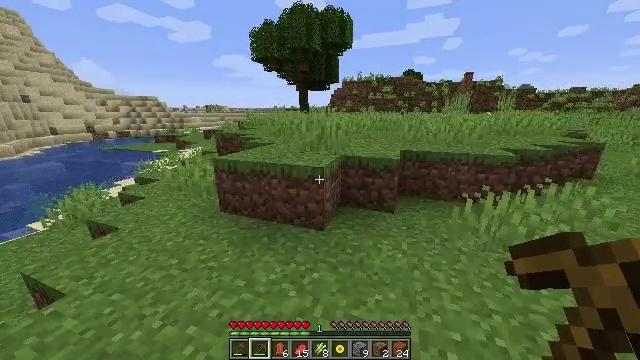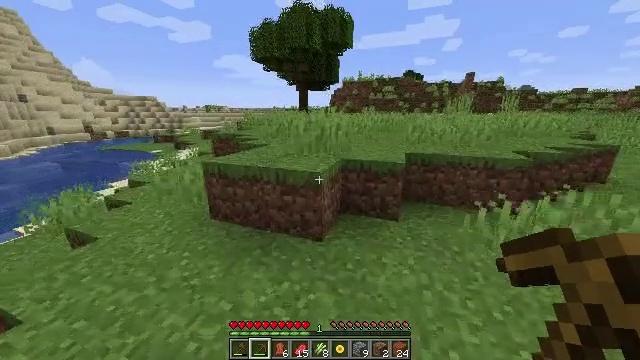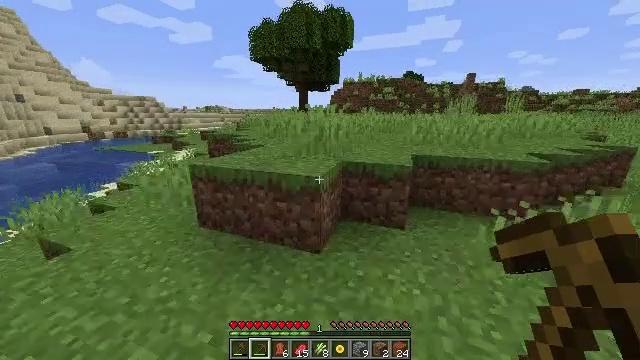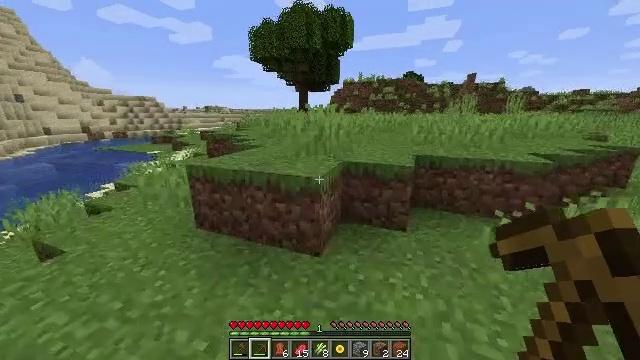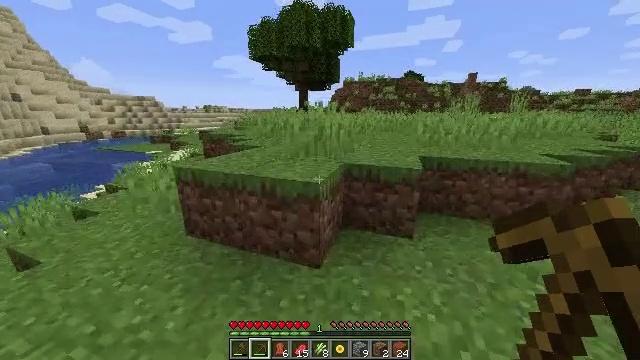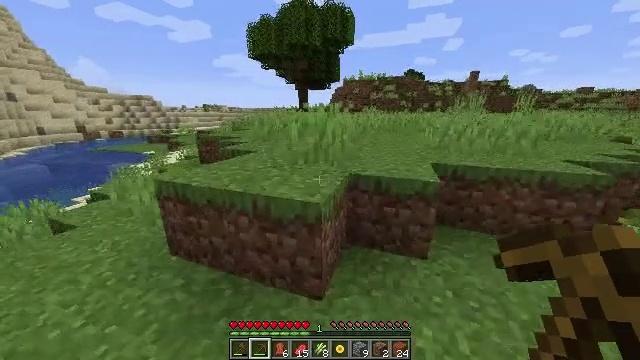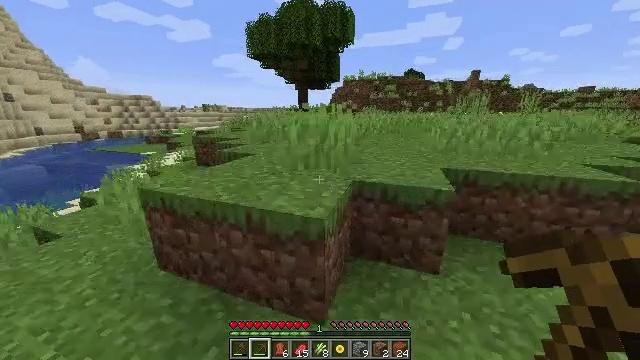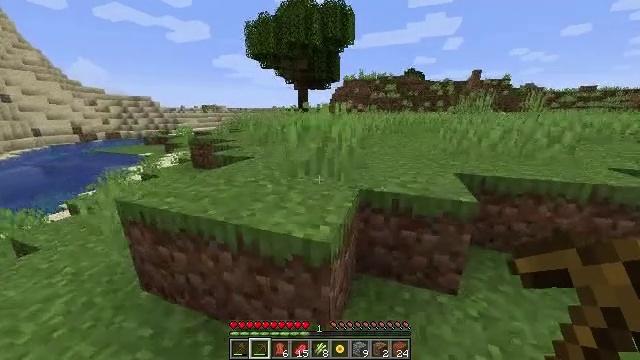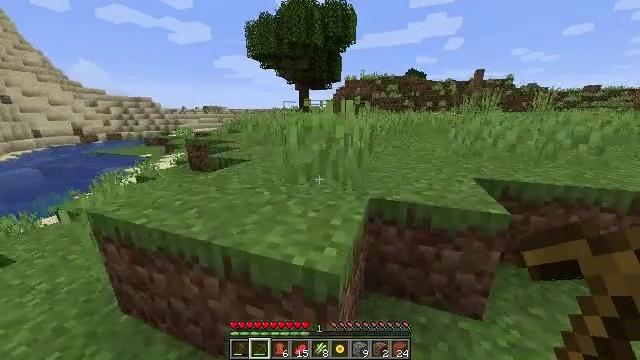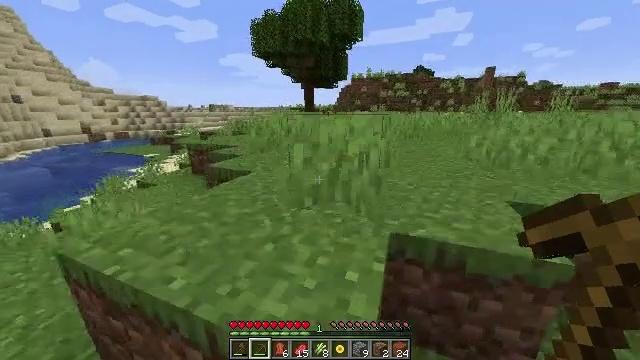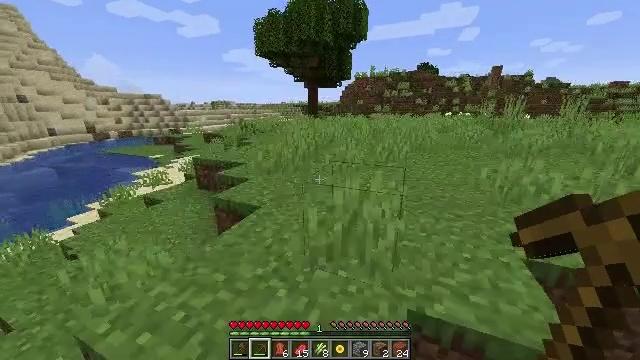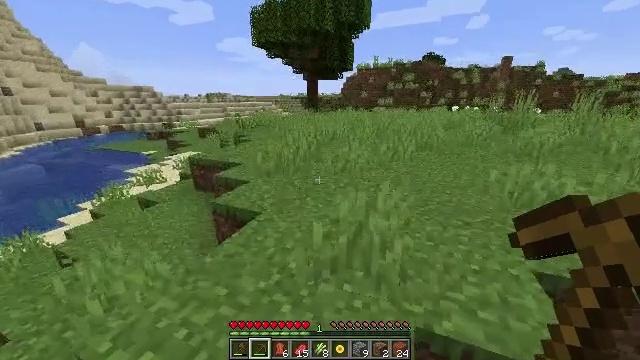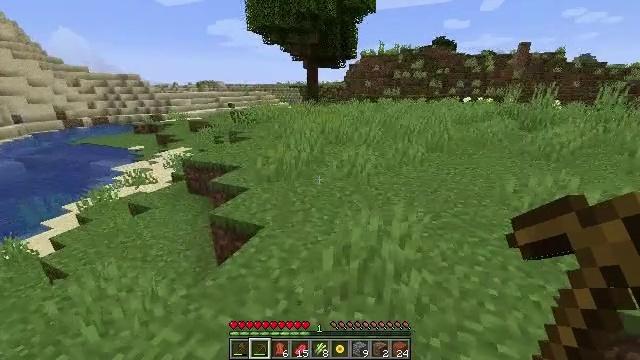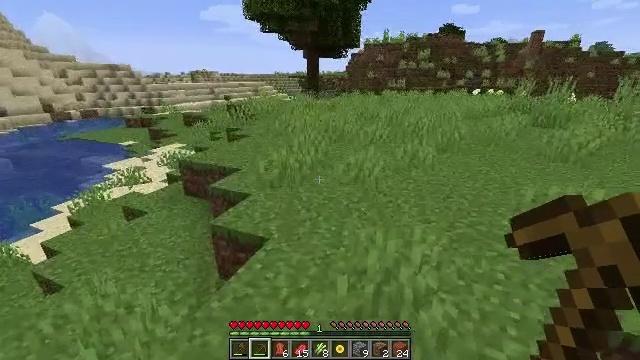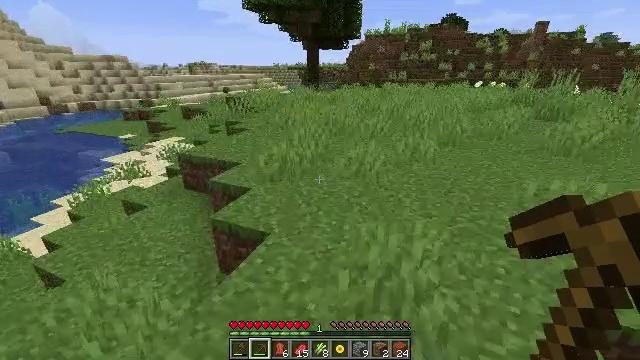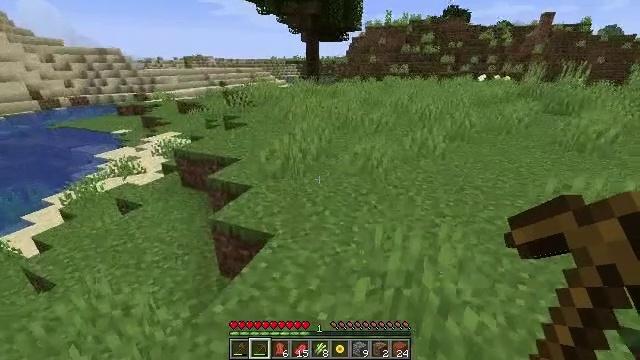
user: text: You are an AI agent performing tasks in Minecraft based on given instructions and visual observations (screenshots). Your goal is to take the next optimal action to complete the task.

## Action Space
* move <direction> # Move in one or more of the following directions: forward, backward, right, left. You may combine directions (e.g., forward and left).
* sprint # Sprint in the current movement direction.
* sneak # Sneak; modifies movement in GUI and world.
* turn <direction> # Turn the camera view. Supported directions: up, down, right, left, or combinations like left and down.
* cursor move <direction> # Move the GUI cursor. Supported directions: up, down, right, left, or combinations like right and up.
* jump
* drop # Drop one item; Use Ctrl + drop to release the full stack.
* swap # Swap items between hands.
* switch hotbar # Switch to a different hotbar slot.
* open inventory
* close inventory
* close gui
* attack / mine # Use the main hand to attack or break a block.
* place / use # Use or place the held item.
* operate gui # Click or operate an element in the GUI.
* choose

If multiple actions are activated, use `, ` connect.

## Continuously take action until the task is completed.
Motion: motion action
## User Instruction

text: Harvest sugar cane from the plant.
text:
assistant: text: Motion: move forward
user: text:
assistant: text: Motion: move forward
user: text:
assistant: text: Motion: move forward
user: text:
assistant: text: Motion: move forward
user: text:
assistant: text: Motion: move forward
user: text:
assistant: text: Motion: move forward
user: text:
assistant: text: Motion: move forward
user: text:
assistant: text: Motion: move forward
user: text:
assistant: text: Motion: move forward, turn left, jump
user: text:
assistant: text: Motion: move forward, turn down, jump
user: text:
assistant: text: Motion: move forward, turn down, jump
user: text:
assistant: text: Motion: move forward, turn down, jump
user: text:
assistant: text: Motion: move forward, turn down, jump
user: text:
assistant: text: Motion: move forward, turn down, jump
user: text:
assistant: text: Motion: move forward
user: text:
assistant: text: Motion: move forward
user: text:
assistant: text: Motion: move forward
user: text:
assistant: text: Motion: move forward
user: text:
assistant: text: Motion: move forward
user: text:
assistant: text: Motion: move forward
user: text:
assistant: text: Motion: move forward
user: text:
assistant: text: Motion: move forward
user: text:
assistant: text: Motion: move forward
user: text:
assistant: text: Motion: move forward
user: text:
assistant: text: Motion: move forward
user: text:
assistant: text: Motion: move forward
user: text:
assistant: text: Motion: move forward
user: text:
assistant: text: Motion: move forward
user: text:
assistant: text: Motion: move forward
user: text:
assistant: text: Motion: move forward